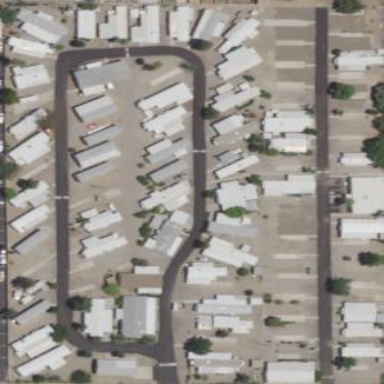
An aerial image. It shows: Residential area designated as trailer park.